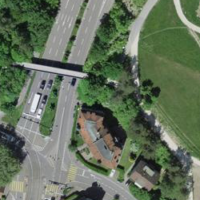
EUNIS habitat code: 54
Species observed at this site:
Piezodorus lituratus
Acer campestre
Cardamine pratensis
Euonymus europaeus